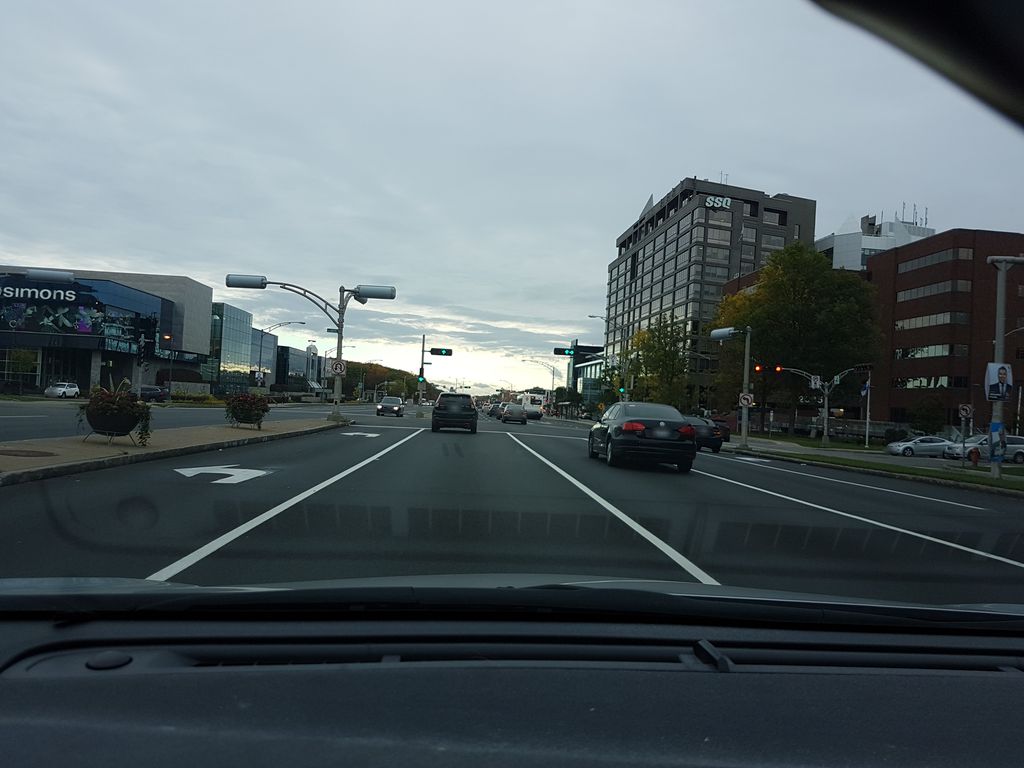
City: quebec_city